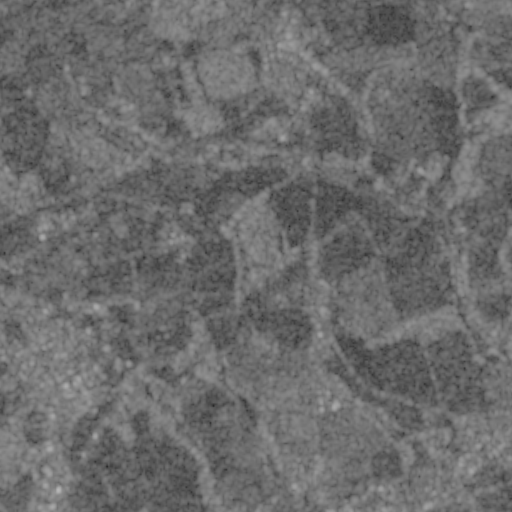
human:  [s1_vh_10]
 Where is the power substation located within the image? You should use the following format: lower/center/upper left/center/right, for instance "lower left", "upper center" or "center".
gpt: The power substation is located in the upper center of the image.
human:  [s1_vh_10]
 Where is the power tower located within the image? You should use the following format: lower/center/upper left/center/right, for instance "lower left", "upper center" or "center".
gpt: The power tower is located in the lower left of the image.
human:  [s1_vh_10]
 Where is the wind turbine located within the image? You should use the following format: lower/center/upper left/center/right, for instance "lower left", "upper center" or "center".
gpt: The wind turbine is located in the center left of the image.
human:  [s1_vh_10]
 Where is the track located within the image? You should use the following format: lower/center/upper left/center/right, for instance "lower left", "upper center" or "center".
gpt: There is no track in the image.

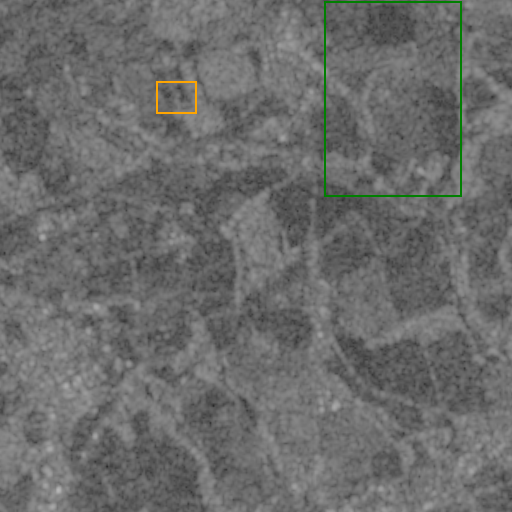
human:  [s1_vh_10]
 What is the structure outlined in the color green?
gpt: The structure outlined in green is a crop field.
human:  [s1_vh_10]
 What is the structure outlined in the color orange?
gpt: The structure outlined in orange is a park.
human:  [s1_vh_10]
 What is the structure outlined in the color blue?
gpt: There is no blue outline.